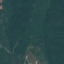
Label: Forest